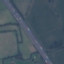
Label: Highway